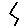
Label: zigzag